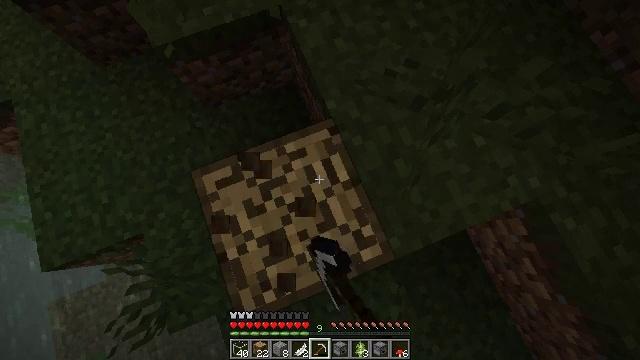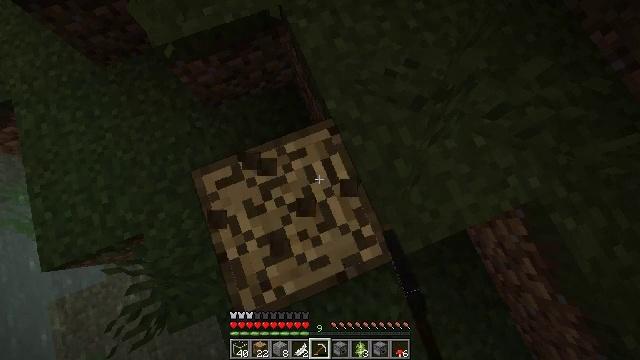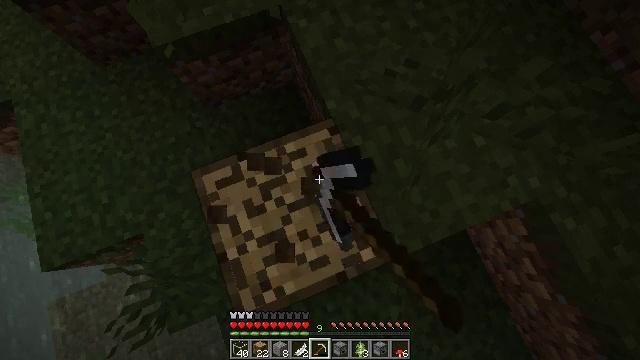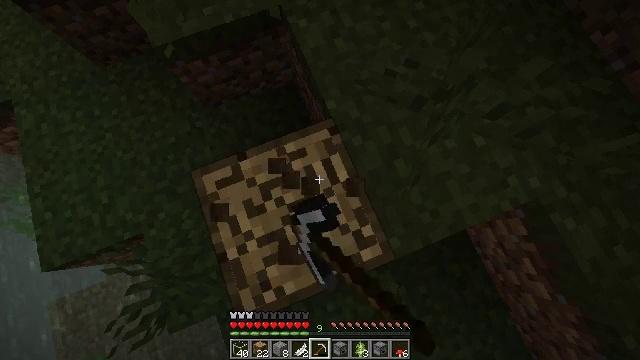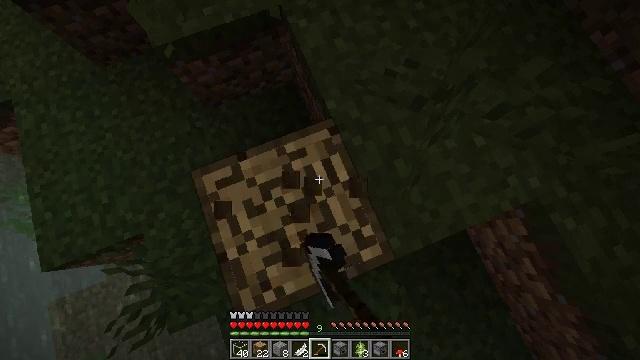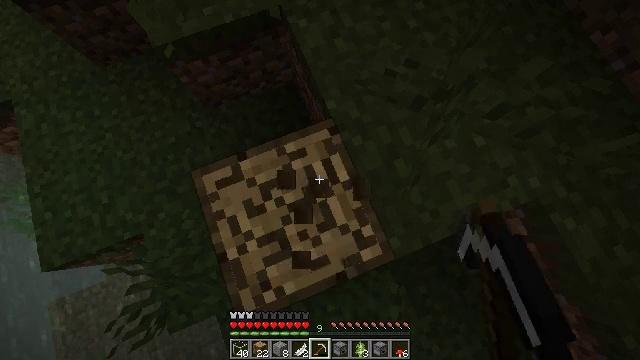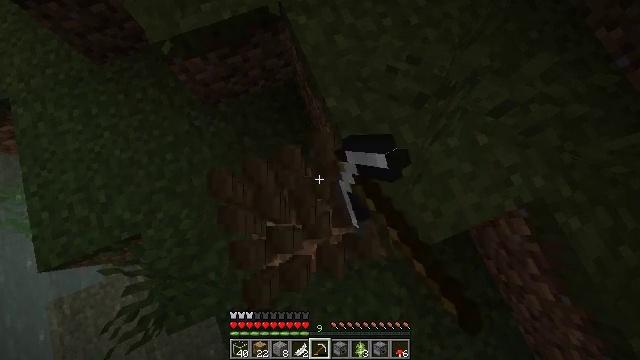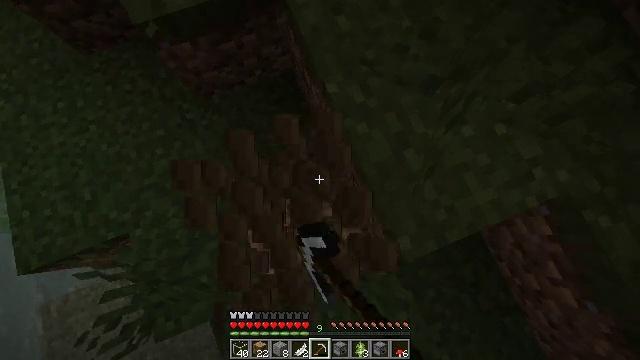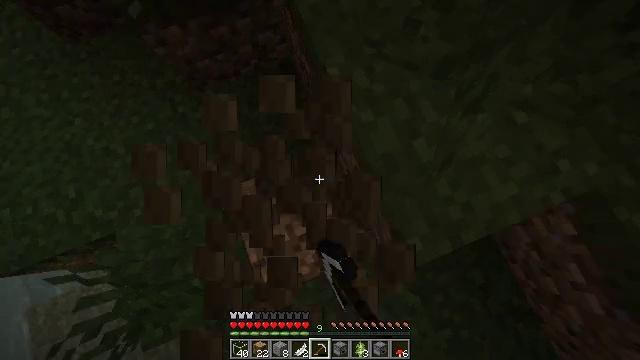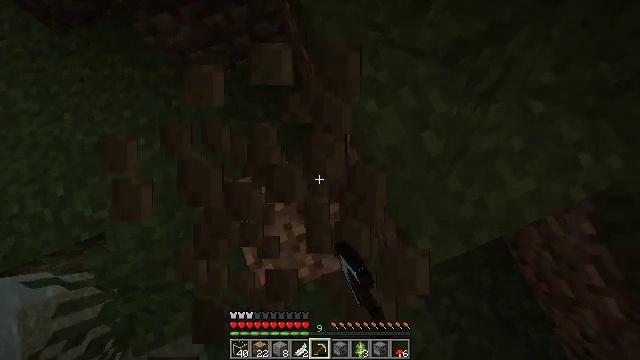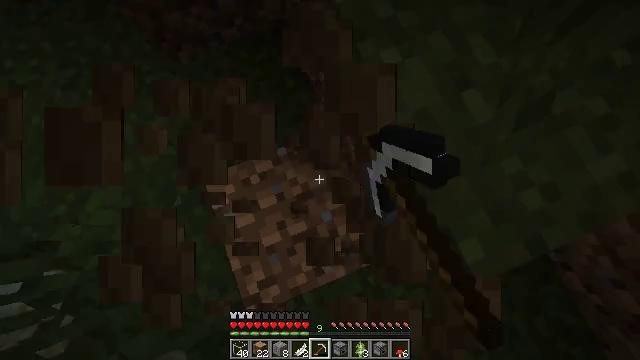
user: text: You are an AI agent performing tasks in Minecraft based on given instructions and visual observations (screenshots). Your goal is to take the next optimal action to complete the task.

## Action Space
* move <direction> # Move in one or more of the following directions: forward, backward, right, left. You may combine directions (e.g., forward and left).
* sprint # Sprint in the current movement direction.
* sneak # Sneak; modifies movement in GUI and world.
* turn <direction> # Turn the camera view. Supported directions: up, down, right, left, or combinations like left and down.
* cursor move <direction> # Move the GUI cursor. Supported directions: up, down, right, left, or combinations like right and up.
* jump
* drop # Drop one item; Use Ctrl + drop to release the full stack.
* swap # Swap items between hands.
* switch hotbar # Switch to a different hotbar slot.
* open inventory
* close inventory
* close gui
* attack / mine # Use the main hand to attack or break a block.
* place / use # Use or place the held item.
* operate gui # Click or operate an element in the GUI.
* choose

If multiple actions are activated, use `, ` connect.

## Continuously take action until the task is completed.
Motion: motion action
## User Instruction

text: Break the tree to get oak logs.
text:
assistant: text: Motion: attack / mine
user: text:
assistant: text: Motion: attack / mine
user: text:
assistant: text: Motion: attack / mine
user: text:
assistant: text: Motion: attack / mine
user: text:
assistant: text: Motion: attack / mine
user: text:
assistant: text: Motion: attack / mine
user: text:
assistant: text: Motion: attack / mine
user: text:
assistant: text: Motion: attack / mine
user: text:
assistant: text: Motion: attack / mine
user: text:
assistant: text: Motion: attack / mine
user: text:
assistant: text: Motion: attack / mine